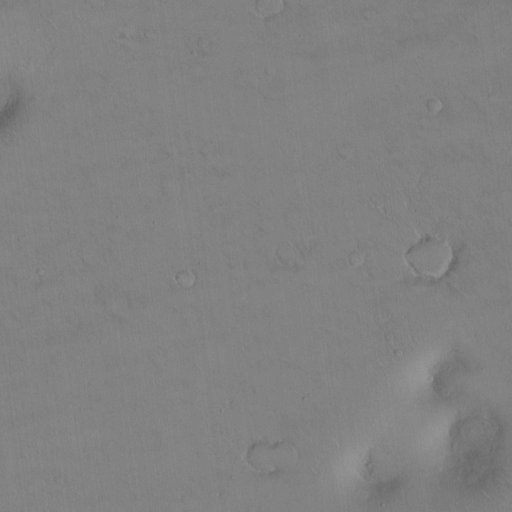
Objects detected: cone, cone, cone, cone